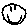
Label: smiley face